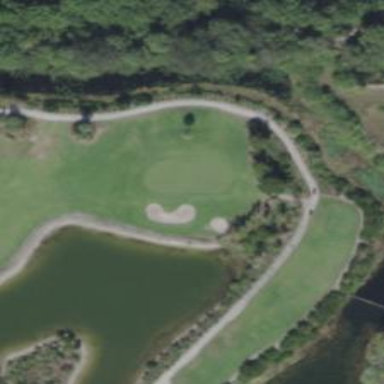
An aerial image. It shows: Water hazard on golf course. The hazard is natural water feature.